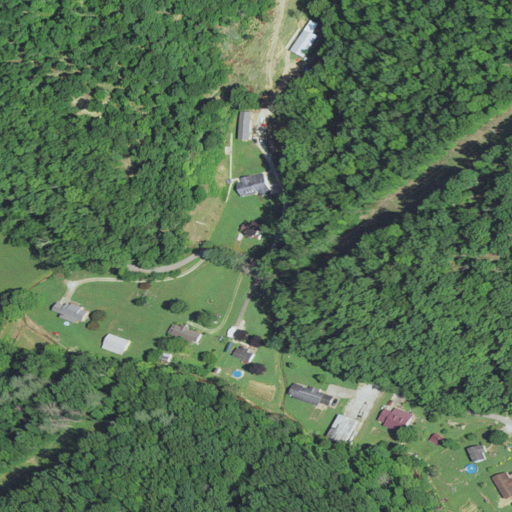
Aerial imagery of valley in West Virginia named Jonas Hollow containing deciduous forest, open development, mixed forest, pasture, low intensity development, and medium intensity development